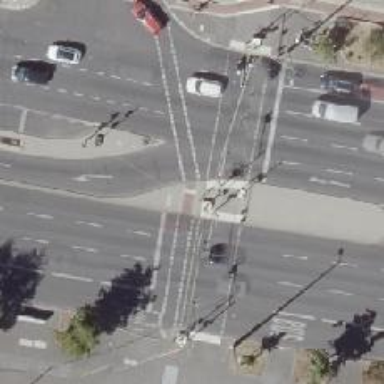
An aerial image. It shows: Asphalt cycleway that includes traffic island.